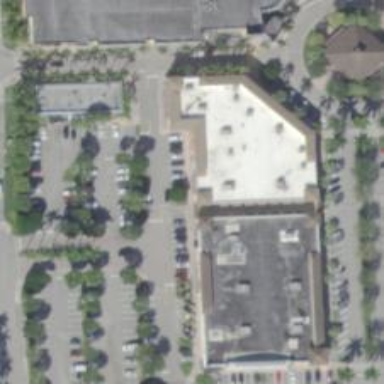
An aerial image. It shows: Retail building.